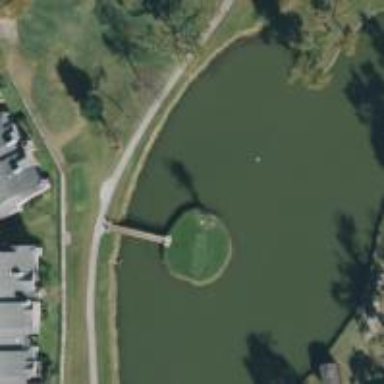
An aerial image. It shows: Path designated for golf carts.